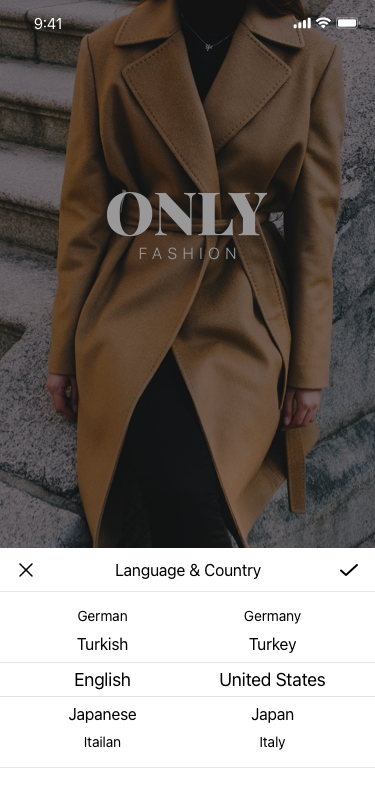
Text in this UI design:
Continue as a guest